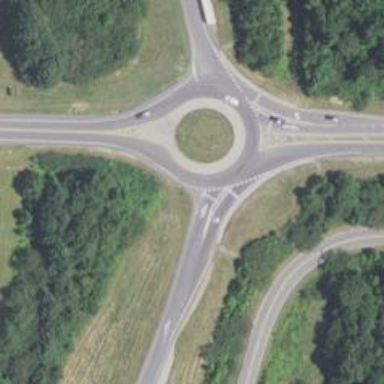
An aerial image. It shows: Teardrop roundabout on secondary road.